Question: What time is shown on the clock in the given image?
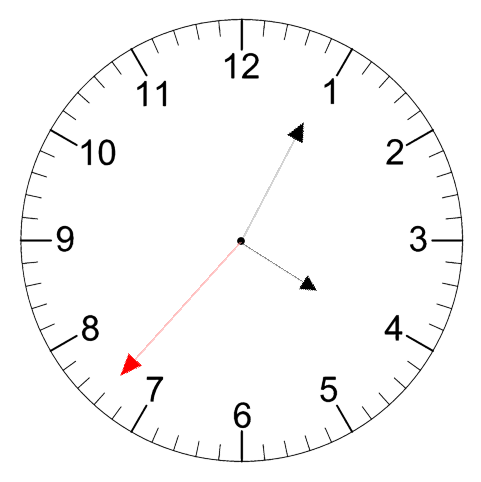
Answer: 04:04:37